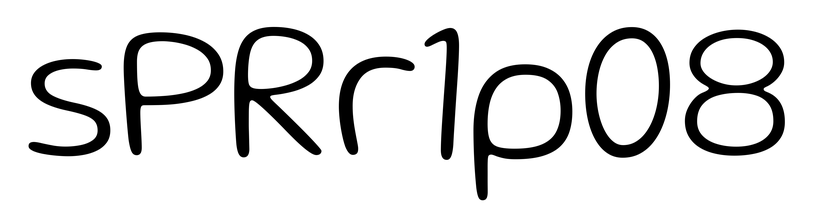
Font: Gluten_ExtraLight